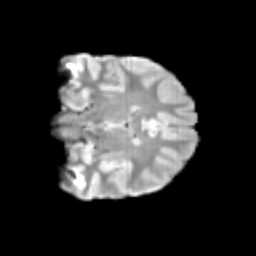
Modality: T2w
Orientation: coronal
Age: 11
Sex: male
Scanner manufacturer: siemens
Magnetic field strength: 3 T
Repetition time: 3.8 s
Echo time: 0.07 s